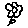
Label: flower